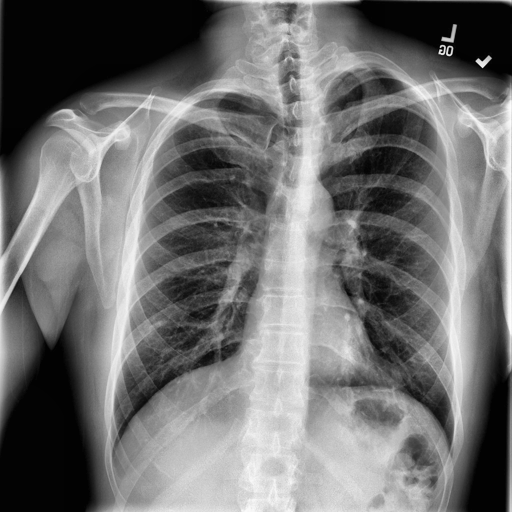
Finding: NORMAL